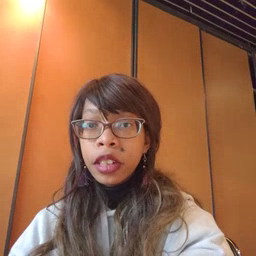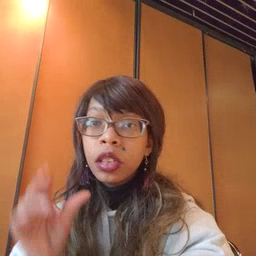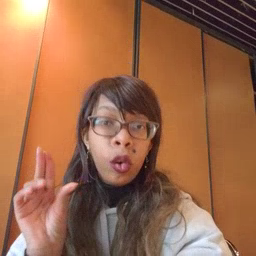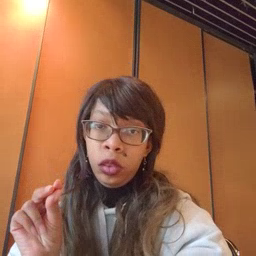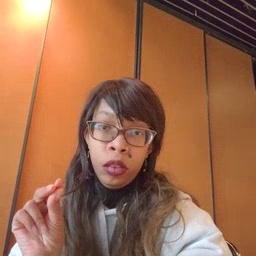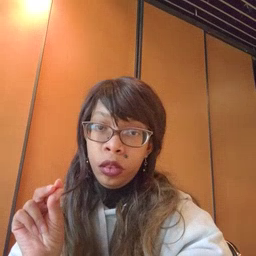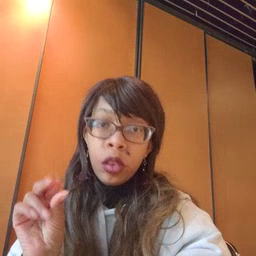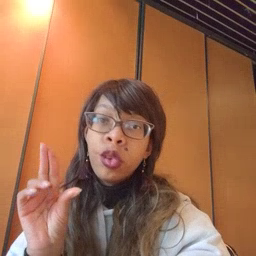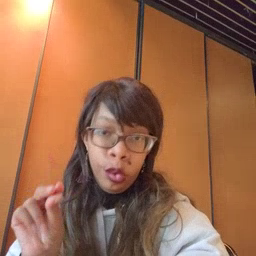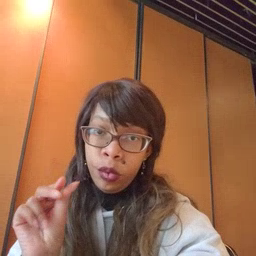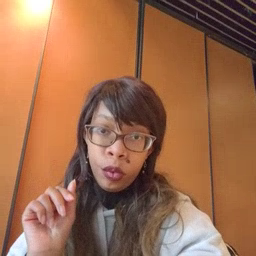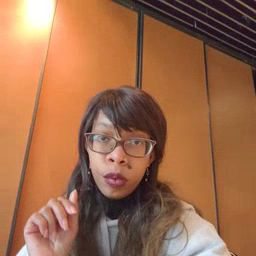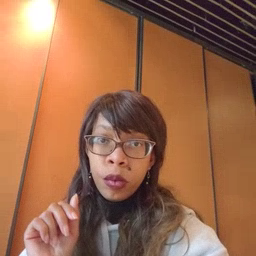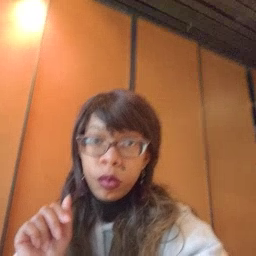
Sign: no